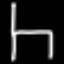
Label: chair